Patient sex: F
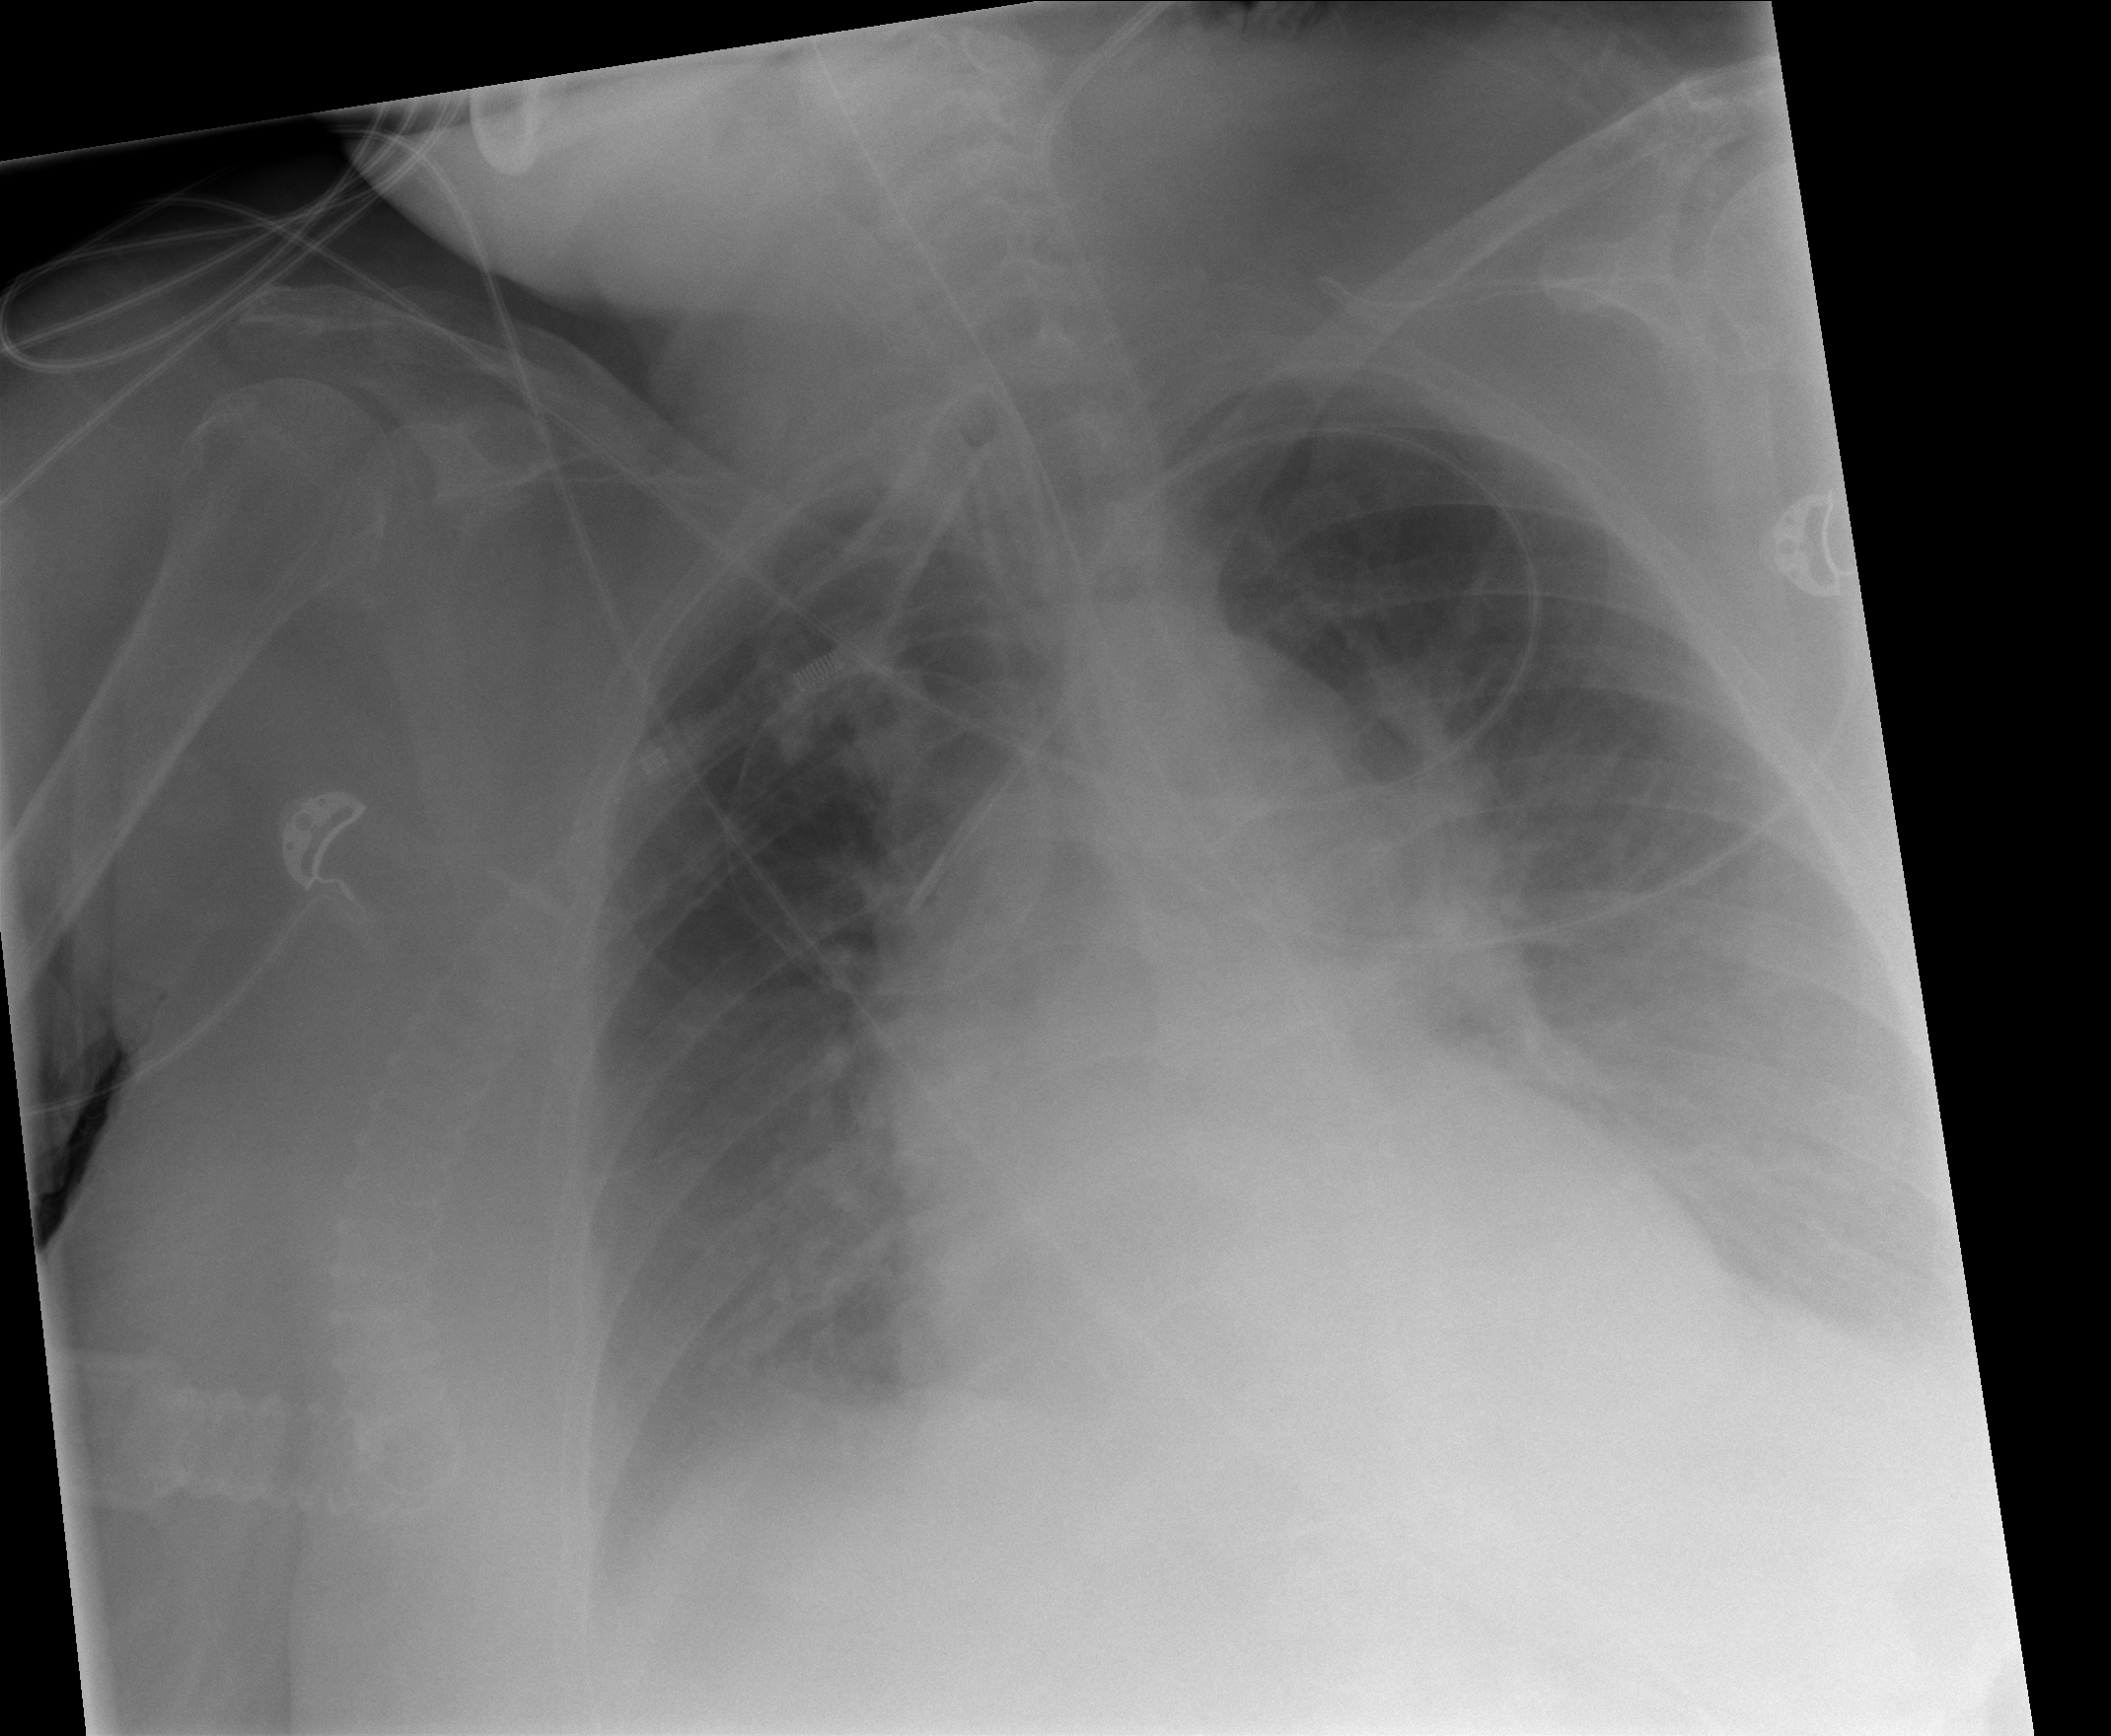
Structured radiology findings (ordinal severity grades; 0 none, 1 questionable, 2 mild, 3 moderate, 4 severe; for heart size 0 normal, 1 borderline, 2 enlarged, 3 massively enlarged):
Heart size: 0
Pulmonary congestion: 0
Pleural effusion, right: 2
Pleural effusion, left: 2
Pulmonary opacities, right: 0
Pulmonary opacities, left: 0
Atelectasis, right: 2
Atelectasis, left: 0